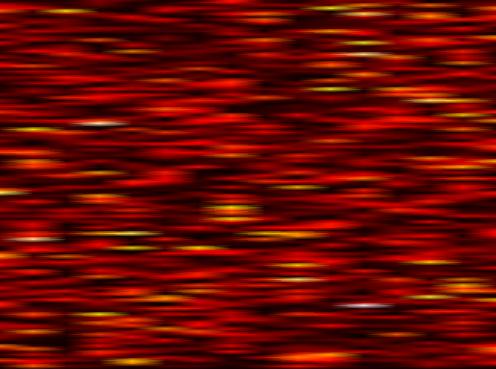
Label: FOFDM